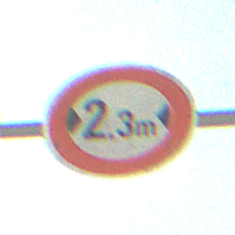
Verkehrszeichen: TatsaechlicheBreite2Komma3
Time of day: MorningAfternoon
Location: Outdoor (Beach)
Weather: PartlyCloudy
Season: NotSpecified
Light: Natural